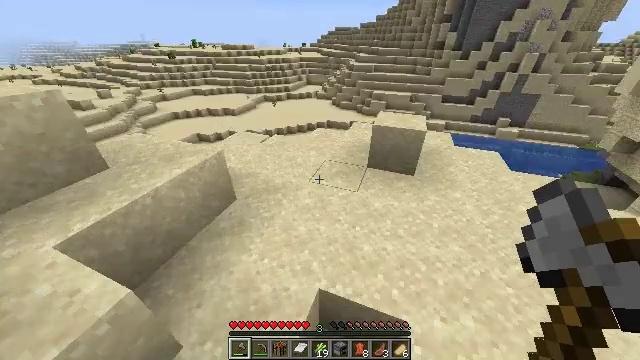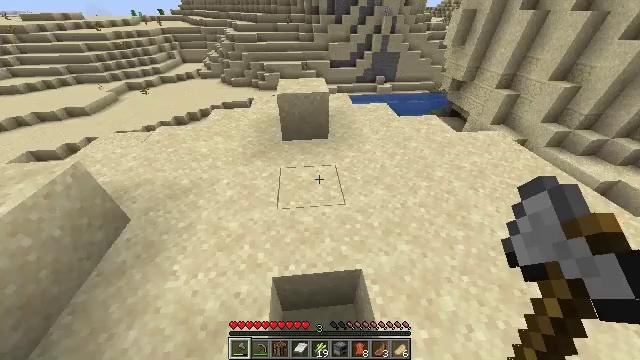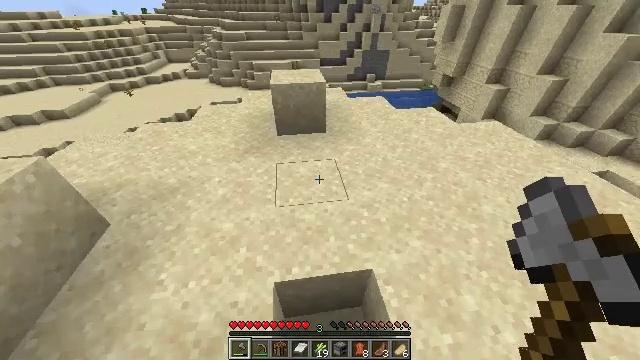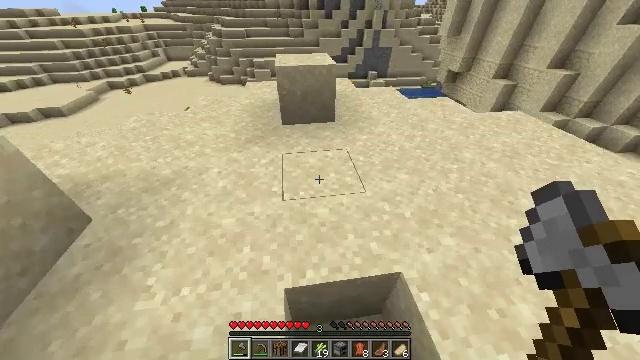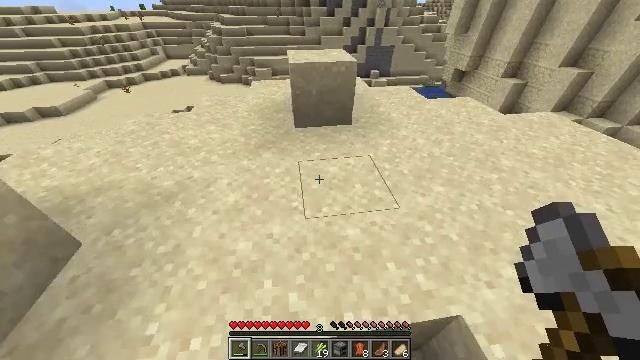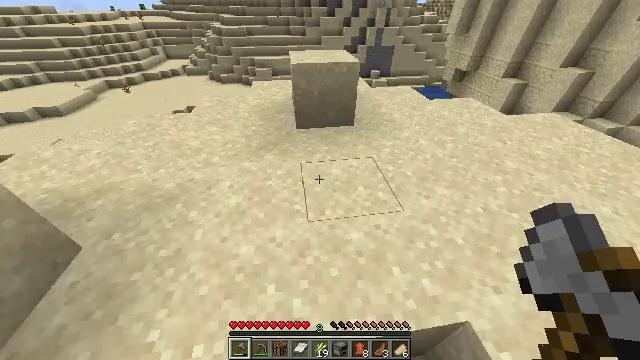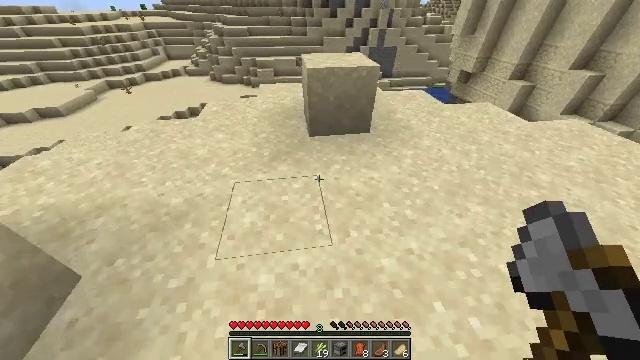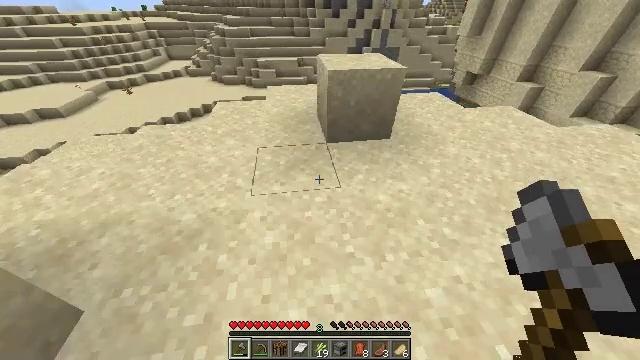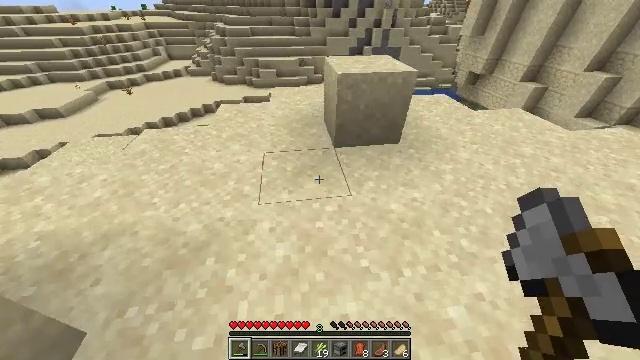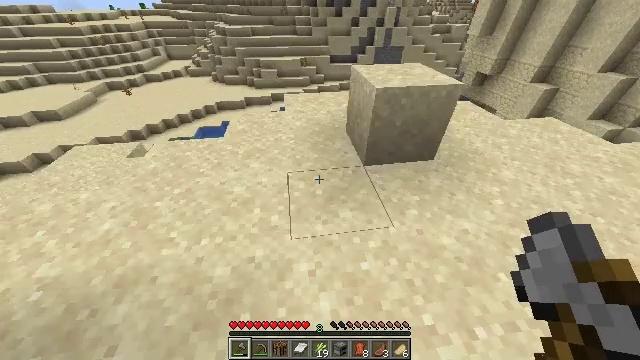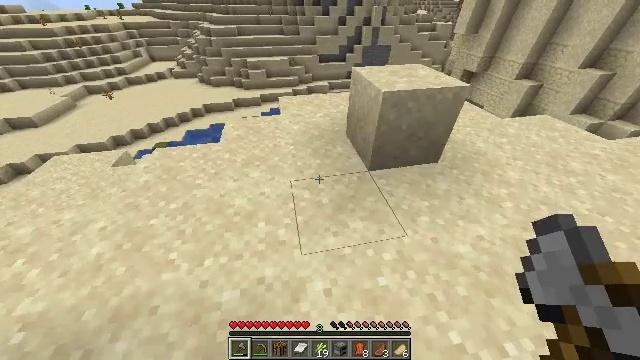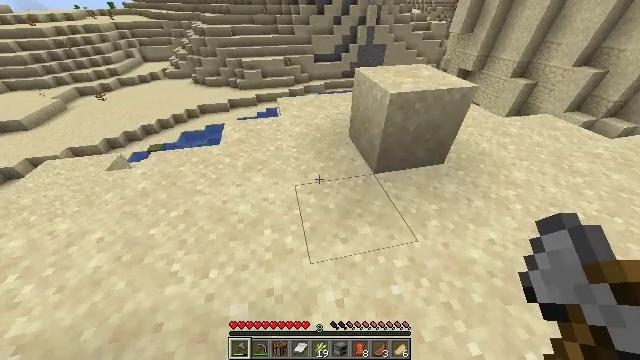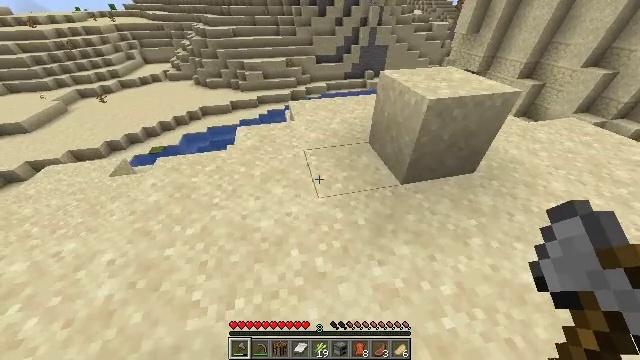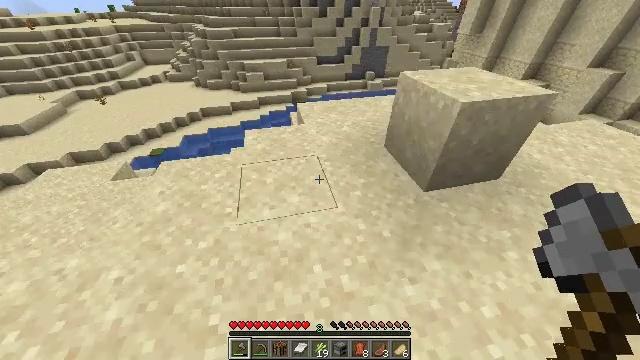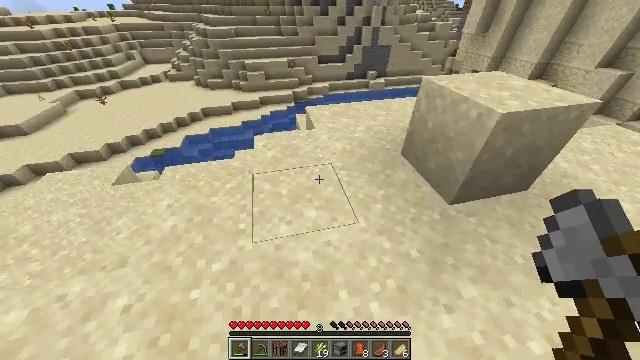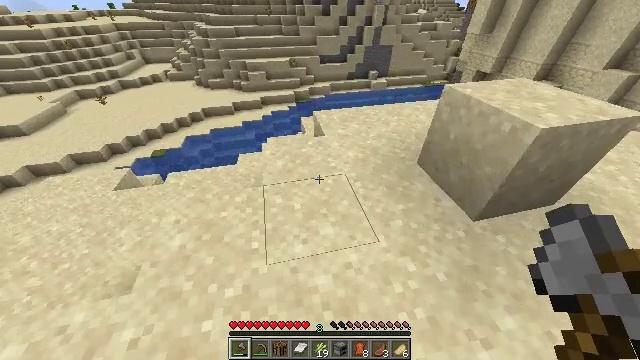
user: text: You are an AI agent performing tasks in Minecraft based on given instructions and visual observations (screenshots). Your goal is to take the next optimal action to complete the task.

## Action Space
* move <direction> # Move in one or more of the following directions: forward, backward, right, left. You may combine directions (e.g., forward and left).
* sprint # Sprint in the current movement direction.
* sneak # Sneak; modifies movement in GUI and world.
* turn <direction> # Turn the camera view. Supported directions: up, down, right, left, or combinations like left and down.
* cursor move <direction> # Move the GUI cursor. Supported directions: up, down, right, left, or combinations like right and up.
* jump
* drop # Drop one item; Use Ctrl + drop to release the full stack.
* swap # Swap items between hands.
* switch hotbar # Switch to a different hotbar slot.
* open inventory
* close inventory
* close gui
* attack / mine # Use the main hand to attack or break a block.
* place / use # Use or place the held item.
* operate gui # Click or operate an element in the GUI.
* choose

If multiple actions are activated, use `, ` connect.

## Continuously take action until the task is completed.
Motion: motion action
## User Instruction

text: Mine the dead bush in the desert.
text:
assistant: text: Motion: move forward, turn right and down
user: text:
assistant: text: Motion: move forward, turn right
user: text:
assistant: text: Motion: move forward and move left
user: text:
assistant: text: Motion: move forward and move left
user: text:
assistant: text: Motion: move forward and move left
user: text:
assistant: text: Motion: move forward and move left
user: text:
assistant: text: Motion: move forward and move left
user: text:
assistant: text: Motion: move forward and move left
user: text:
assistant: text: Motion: move forward and move left
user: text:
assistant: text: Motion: move forward and move left, turn right
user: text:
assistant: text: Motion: move forward and move left, turn right
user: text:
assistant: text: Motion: move forward and move left
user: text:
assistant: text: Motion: move forward and move left
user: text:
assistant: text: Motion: move forward and move left
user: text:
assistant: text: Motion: move forward and move left
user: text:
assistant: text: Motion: move forward and move left
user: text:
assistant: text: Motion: move forward
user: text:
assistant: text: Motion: move forward, sprint
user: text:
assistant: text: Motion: move forward, sprint
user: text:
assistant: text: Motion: move forward, sprint
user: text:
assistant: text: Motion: move forward, sprint
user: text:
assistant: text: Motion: move forward, sprint
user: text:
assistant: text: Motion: move forward, sprint
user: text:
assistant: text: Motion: move forward, sprint
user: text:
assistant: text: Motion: move forward, sprint
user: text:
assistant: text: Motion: no_op
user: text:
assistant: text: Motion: no_op
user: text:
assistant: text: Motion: move left, turn left
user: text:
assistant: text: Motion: move forward and move left, turn left
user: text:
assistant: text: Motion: move forward and move left, turn left and up